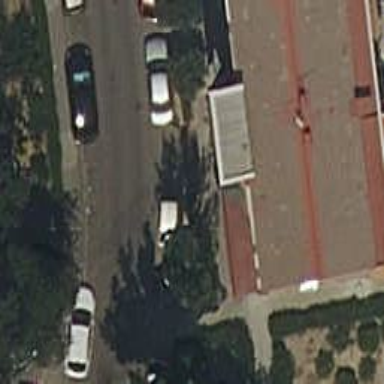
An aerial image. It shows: Residential building.